Question: I'm fairly new to Mule, and have spent a while reading
I'm putting the result of a database query (using a Database Endpoint) into a fixed-width file. I'm wondering if there is a way to map the query (which is a List of Map objects, I believe) straight to a Fixed Width file.
After much searching, (and since the examples that are for Anypoint Studio don't apply, since I'm using Mule Studio) I made my flow like this:

Is there a better, one-step way that I can be mapping straight from the db query to the fixed-width file without the "Maps to CSV" Transformer in there?
Thanks!
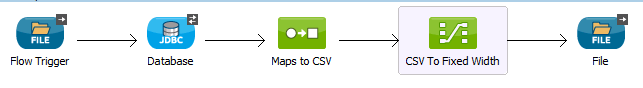
Answer: Simply choose a DataMapper node and select "Map" as source type and "Fixed Width" as target type. Define the fields in the Map (or list of maps). The field names are equal to the keys in the map (essentially column names in the Database case).
The same goes for fixed with.